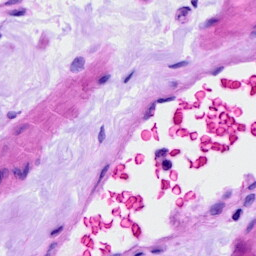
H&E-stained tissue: Ovarian